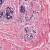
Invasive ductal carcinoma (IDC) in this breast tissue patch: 0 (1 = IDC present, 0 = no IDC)